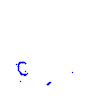
Particle: proton